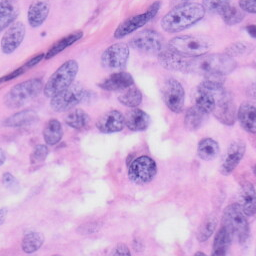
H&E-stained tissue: Skin